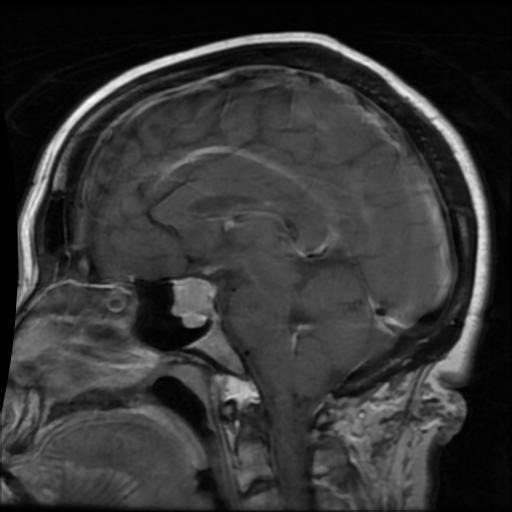
Label: pituitary